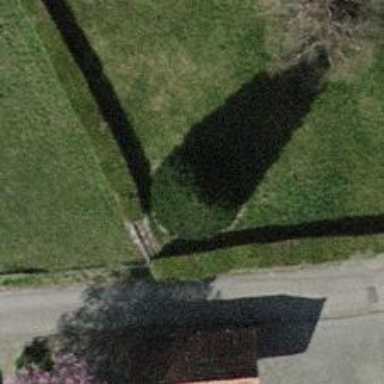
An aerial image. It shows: Evergreen needle-leaved tree.